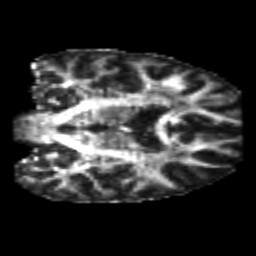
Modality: FA
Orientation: coronal
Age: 20
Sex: male
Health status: healthy
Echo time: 0.074 s